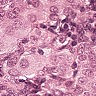
Metastatic tissue present: yes